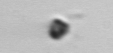
Label: Pyramimonas